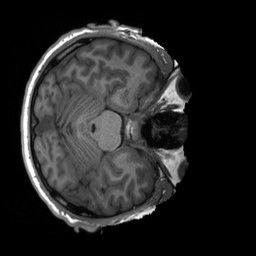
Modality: T1w
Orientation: axial
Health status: healthy
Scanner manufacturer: siemens
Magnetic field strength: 3 T
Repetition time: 2.3 s
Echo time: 0.00207 s